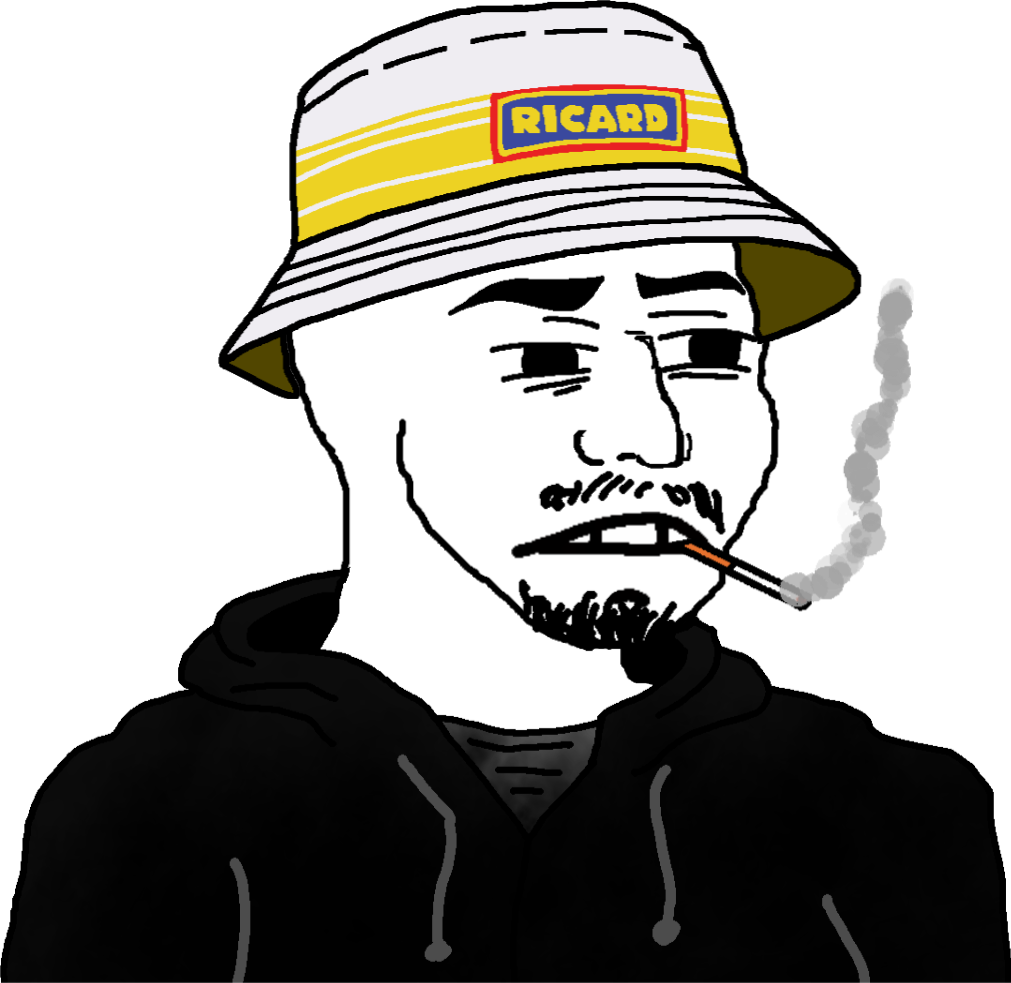
Label: 5_Doomer